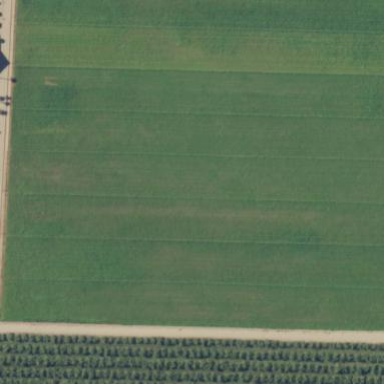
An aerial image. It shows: Crop field within farm area.